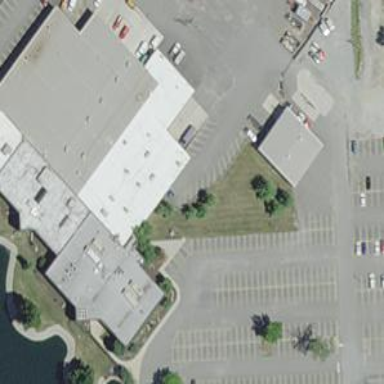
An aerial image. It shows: Office building with flat roof.